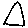
Label: triangle